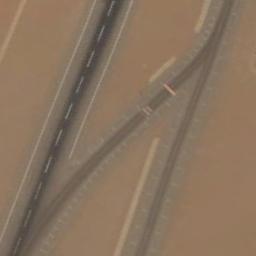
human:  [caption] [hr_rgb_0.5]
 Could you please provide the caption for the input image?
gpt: The runway connects another road and some center line markings are on the runway .

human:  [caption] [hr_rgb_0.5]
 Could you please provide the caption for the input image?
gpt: The runway is marked with lines .

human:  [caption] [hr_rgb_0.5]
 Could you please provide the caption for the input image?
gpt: The runway is on the bare land .

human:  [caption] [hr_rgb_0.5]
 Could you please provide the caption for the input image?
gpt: Next to the two connected runways is brown bare ground with white short and thick markings on the runway .

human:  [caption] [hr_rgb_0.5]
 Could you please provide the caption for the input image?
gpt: There are yellow empty land beside the runway .